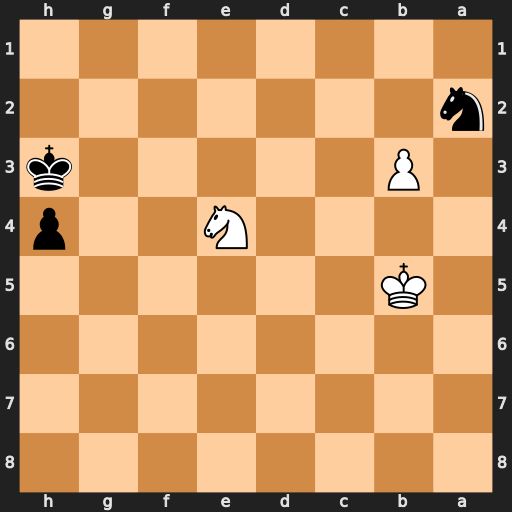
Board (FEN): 8/8/8/1K6/4N2p/1P5k/n7/8
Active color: b
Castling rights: -
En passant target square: -
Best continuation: Kg2 Ng5 Nc3+ Kc4 Ne4 Nxe4 h3